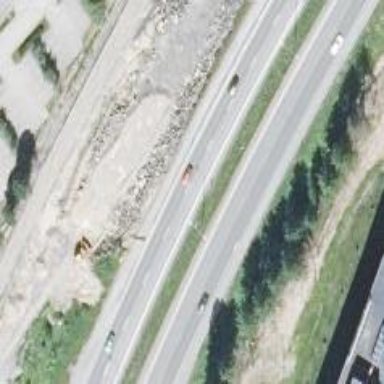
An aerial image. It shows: Motorway.